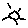
Label: sun